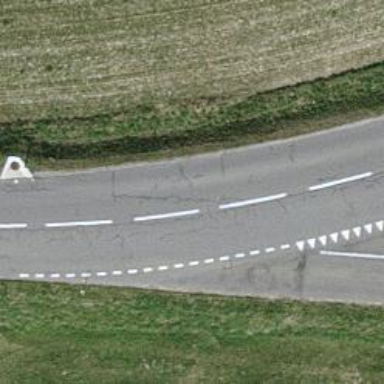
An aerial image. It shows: Tertiary road.